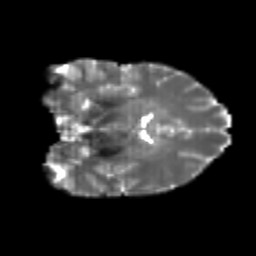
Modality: T2w
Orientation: coronal
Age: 22
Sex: female
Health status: healthy
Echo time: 0.074 s